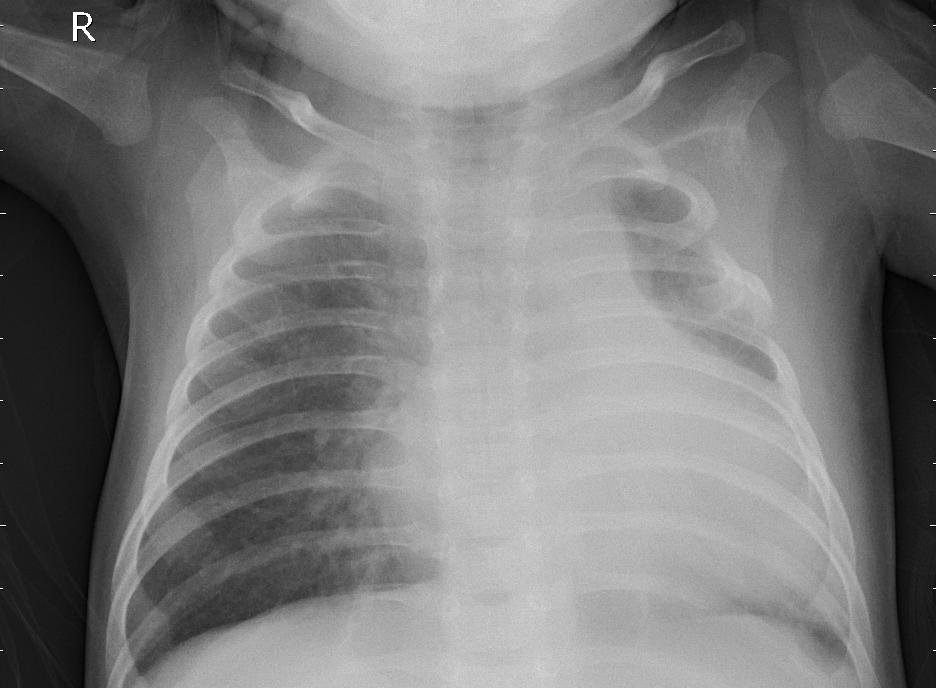
Diagnosis: PNEUMONIA